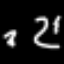
Label: squiggle